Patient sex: F
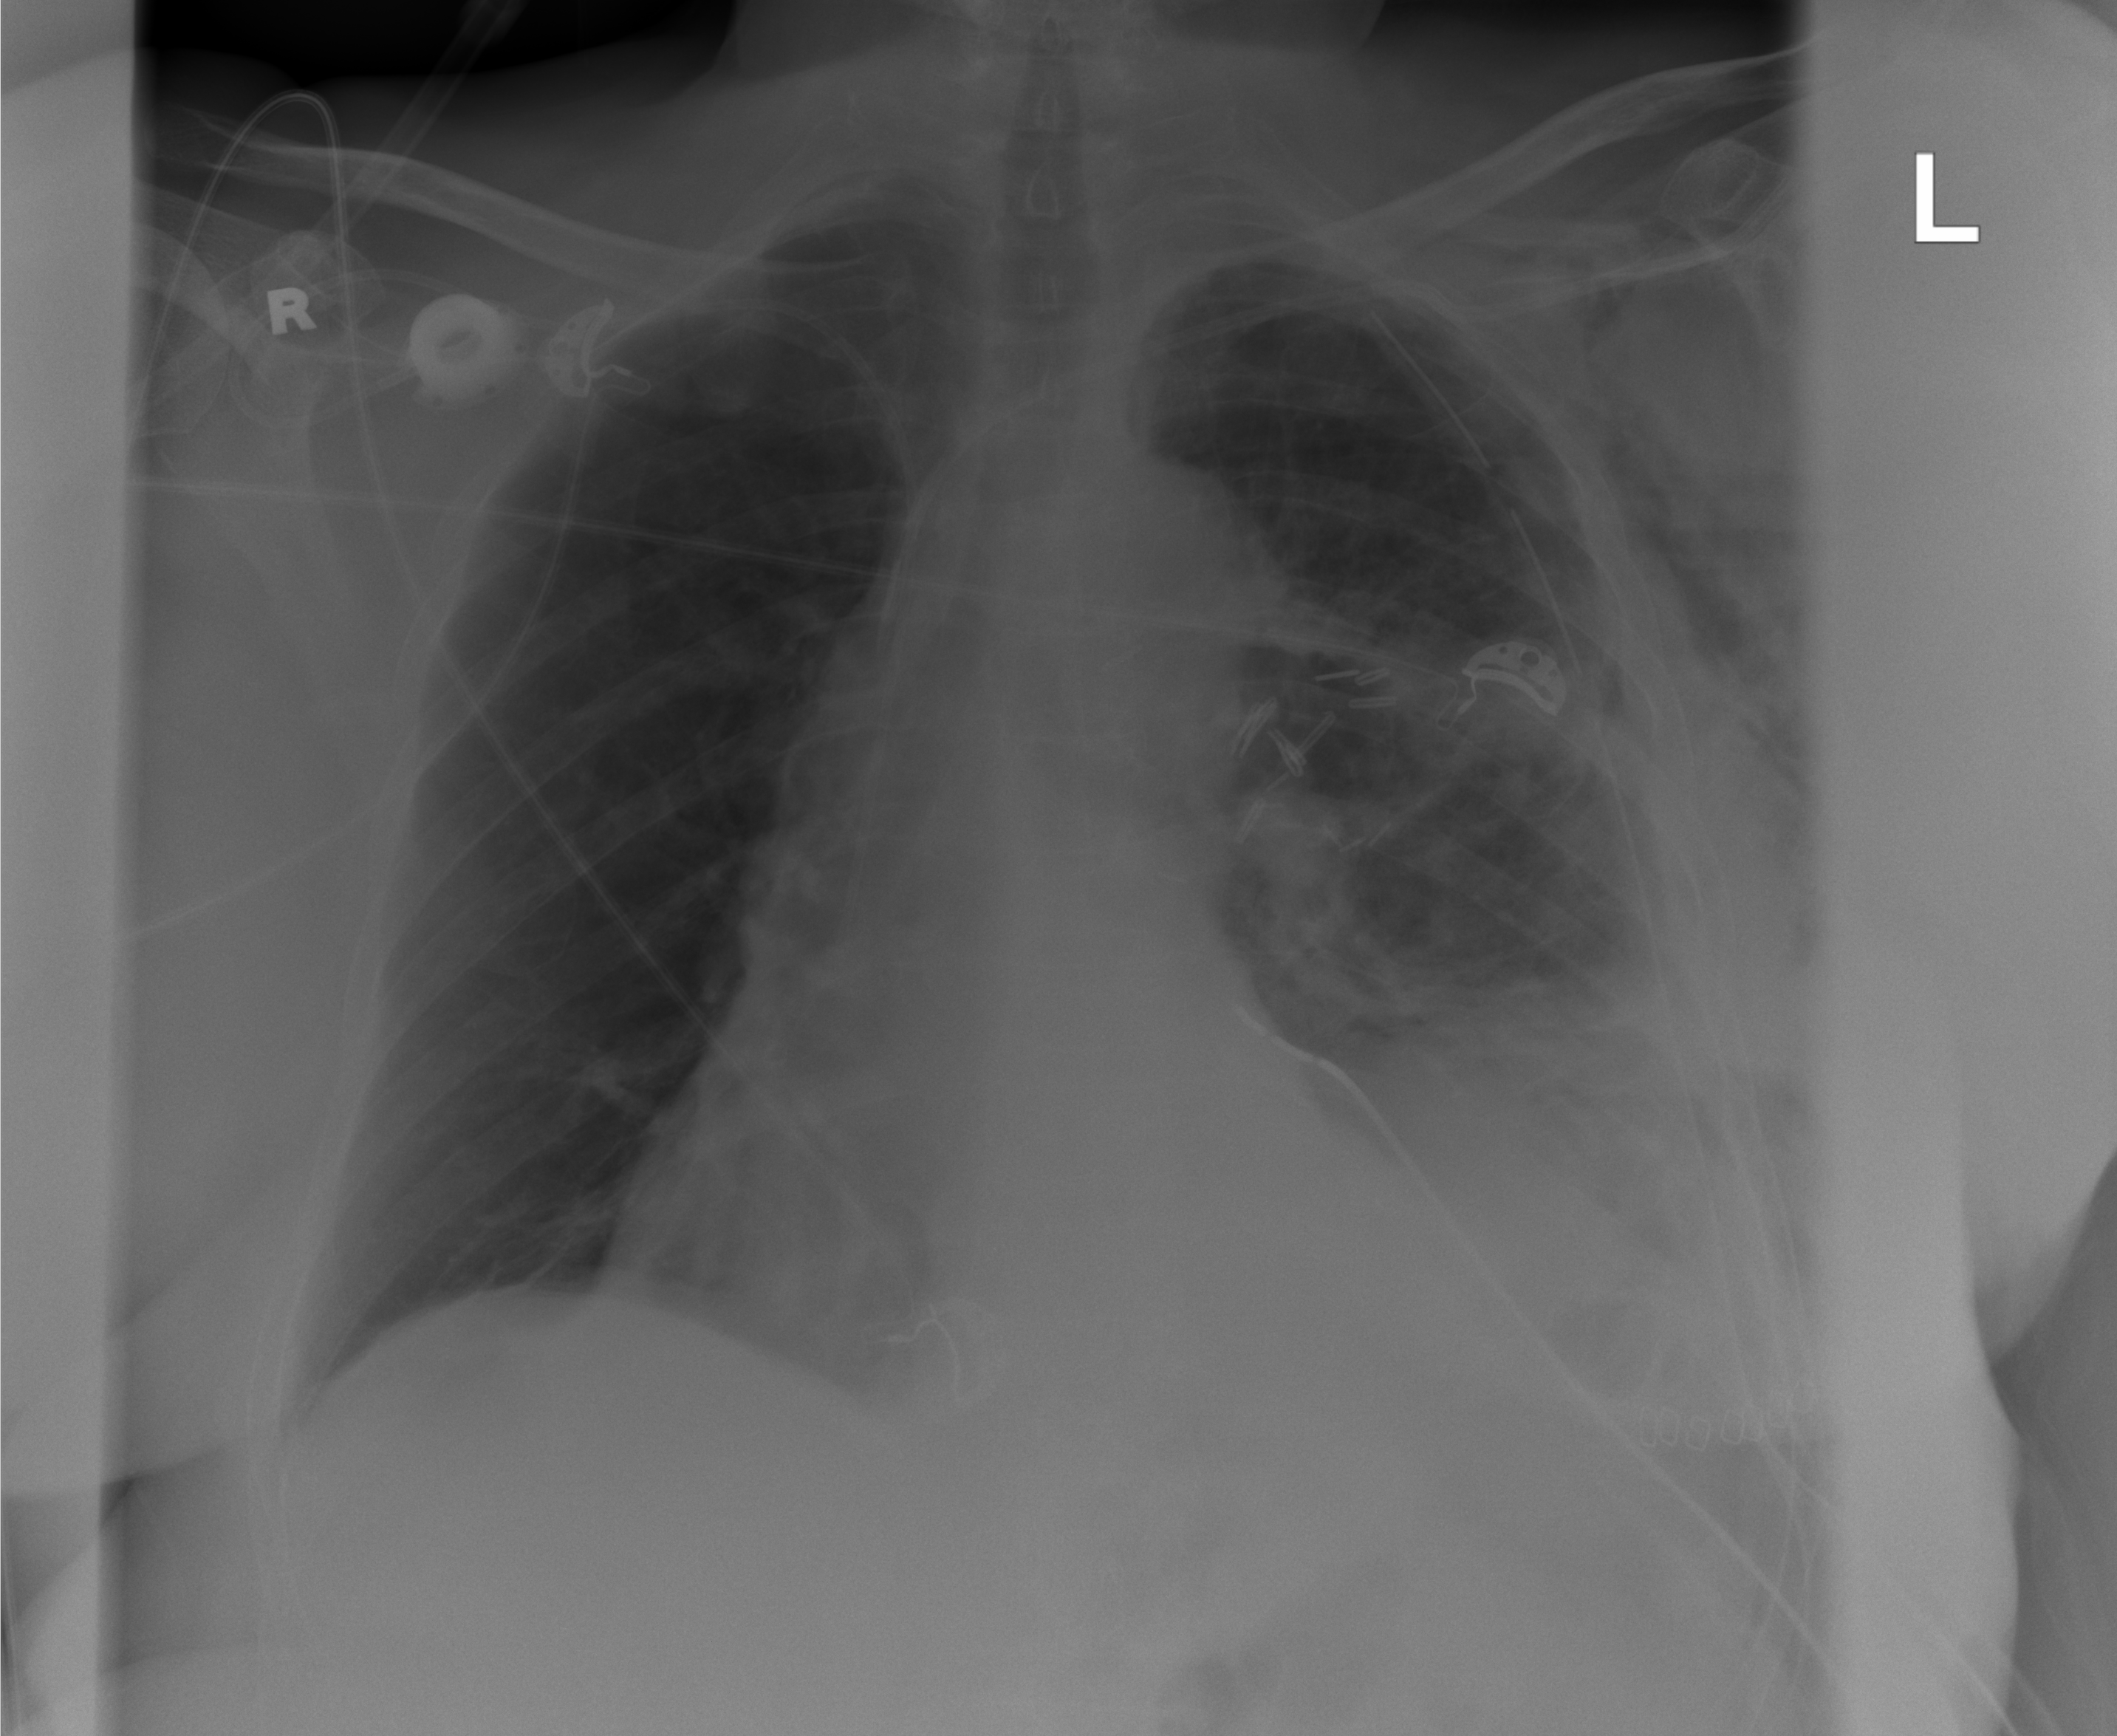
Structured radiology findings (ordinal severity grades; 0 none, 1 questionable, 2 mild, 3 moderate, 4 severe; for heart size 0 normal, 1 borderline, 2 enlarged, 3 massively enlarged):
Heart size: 0
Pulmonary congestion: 0
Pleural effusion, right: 0
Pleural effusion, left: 1
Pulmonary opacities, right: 0
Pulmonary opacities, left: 2
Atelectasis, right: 0
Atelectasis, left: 2